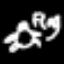
Label: frog